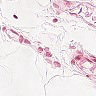
Metastatic tissue present: no